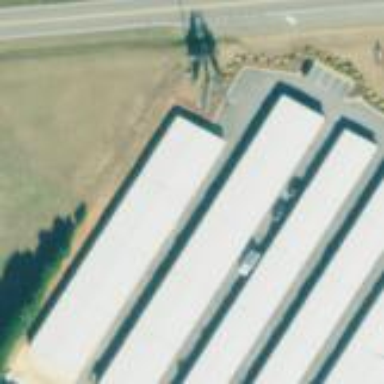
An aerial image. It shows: Warehouse building.